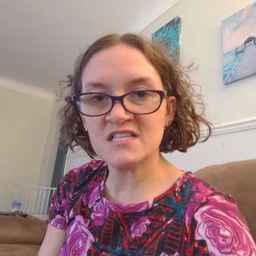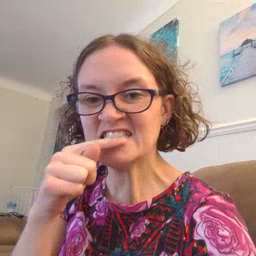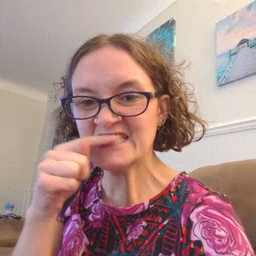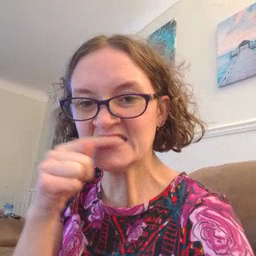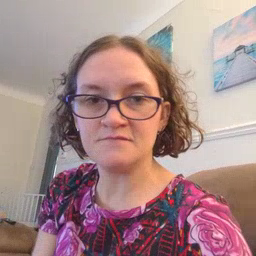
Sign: toothbrush